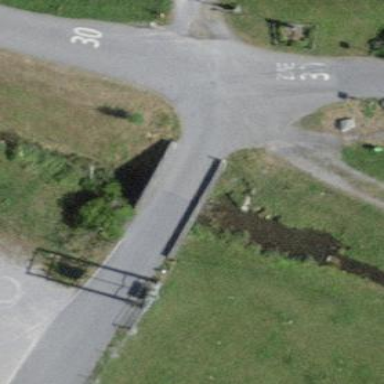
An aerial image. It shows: Architectural bridge with arched structure.